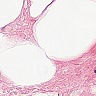
Metastatic tissue present: no